Question: '''
n = 50
set.seed(100)
x = matrix(runif(n, -2, 2), nrow=n)
y = 2 + 0.75*sin(x) - 0.75*cos(x) + rnorm(n, 0, 0.2)
'''
.
In R,
I want to estimate the above polynomial function by Least Square method.
Which means I want to know the estimate of g0, g1, g2 and g3.
And I also want to know the MSE under this estimator function.
I used this
'''
summary(lm(y ~ x+ x^2+ x^3))
'''
But just get <URL>:
'''
Call:
lm(formula = y ~ x + (x^2) + (x^3))
Residuals:
Min 1Q Median 3Q Max
-0.66448 -0.22251 -0.07694 0.20647 0.79429
Coefficients:
Estimate Std. Error t value Pr(>|t|)
(Intercept) 1.54972 0.04761 32.55 <2e-16 ***
x 0.65279 0.04633 14.09 <2e-16 ***
---
Signif. codes: 0 '***' 0.001 '**' 0.01 '*' 0.05 '.' 0.1 ' ' 1
Residual standard error: 0.3319 on 48 degrees of freedom
Multiple R-squared: 0.8053, Adjusted R-squared: 0.8013
F-statistic: 198.6 on 1 and 48 DF, p-value: < 2.2e-16
'''
Please tell me in R, what function or package can I use to do it.
Thank you.
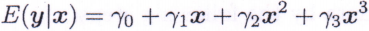
Answer: You need to wrap 'I(.)' around your polynomials to indicate R that the '^' operator should be used rather as an arithmetical operator than a formula operator.
Let's create some example data to illustrate.
'''
set.seed(42)
x <- runif(100)
y <- x + x^2 + x^3 + rnorm(100)
'''
What you want is this:
'''
lm(y ~ x + I(x^2) + I(x^3))$coe
# (Intercept) x I(x^2) I(x^3)
# -<PHONE> 3.<PHONE> -4.<PHONE> 4.<PHONE>
'''
or:
'''
lm(y ~ poly(x, 3, raw=TRUE))$coe
# (Intercept) poly(x, 3, raw = TRUE)1 poly(x, 3, raw = TRUE)2 poly(x, 3, raw = TRUE)3
# -<PHONE> 3.<PHONE> -4.<PHONE> 4.<PHONE>
'''
Without the 'I(.)' the result is different,
'''
lm(y ~ x + x^2 + x^3)$coe
# (Intercept) x
# -<PHONE> 3.<PHONE>
'''
because for some reason R interprets the forumla just as
'''
lm(y ~ x)$coe
# (Intercept) x
# -<PHONE> 3.<PHONE>
all(lm(y ~ x)$coe - lm(y ~ x + x^2 + x^3)$coe == 0)
# [1] TRUE
'''
However, consider:
'''
lm(y ~ I(x + x^2 + x^3))$coe
# (Intercept) I(x + x^2 + x^3)
# -0.191611 1.141912
'''
Creating a variable 'z'
'''
z <- x + x^2 + x^3
'''
gives the same result:
'''
lm(y ~ z)$coe
# (Intercept) z
# -0.191611 1.141912
'''
Or, more explicit, say we want to calculate the interaction 'x' with 'a', we want to use '*' as operator:
'''
a <- runif(100)
lm(y ~ x*a)$coe
# (Intercept) x a x:a
# -0.71920356 3.42008631 0.<PHONE> -0.<PHONE>
'''
When we use '*' as an operator,
'''
lm(y ~ I(x*a))$coe
# (Intercept) I(x * a)
# <PHONE> 2.<PHONE>
'''
the result is the same as:
'''
xa <- x*a
lm(y ~ xa)$coe
# (Intercept) xa
# <PHONE> 2.<PHONE>
'''